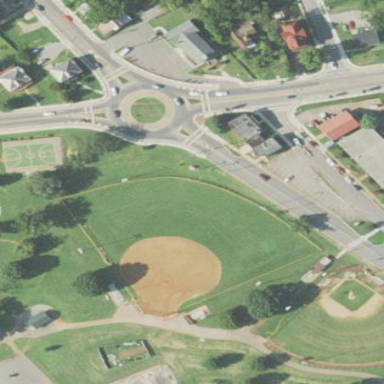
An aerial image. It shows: Grass pitch used for baseball.